Field crop: maize
Growth stage: 1
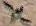
Species: atriplex